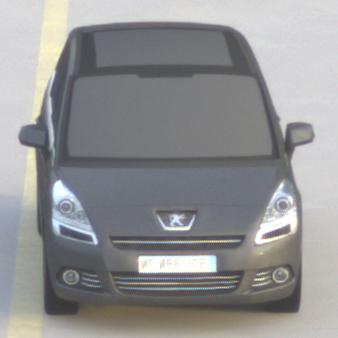
Make: Peugeot
Model: 5008 120 VTi
Detailed model: 5008 (I) Van
Model produced from: 2009/10
Model produced until: 2011/07
Doors: 5
Color: gray
Road condition: dry road
Daytime: sunrise or sunset
Contrast: low contrast